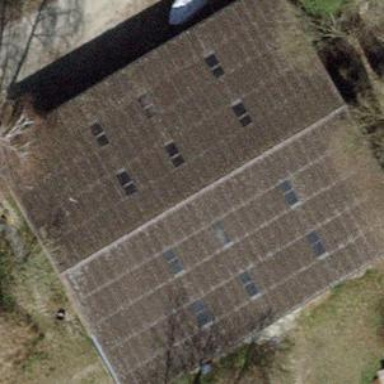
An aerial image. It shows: Gabled roof on farm auxiliary building.